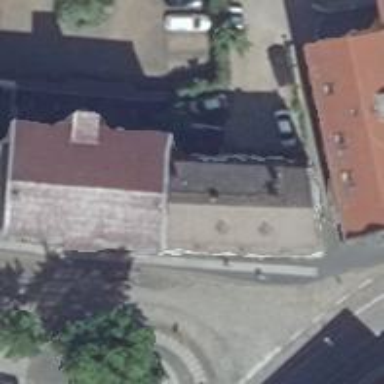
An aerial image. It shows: Beauty shop.